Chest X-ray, AP view. Patient: 77 years old, sex M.
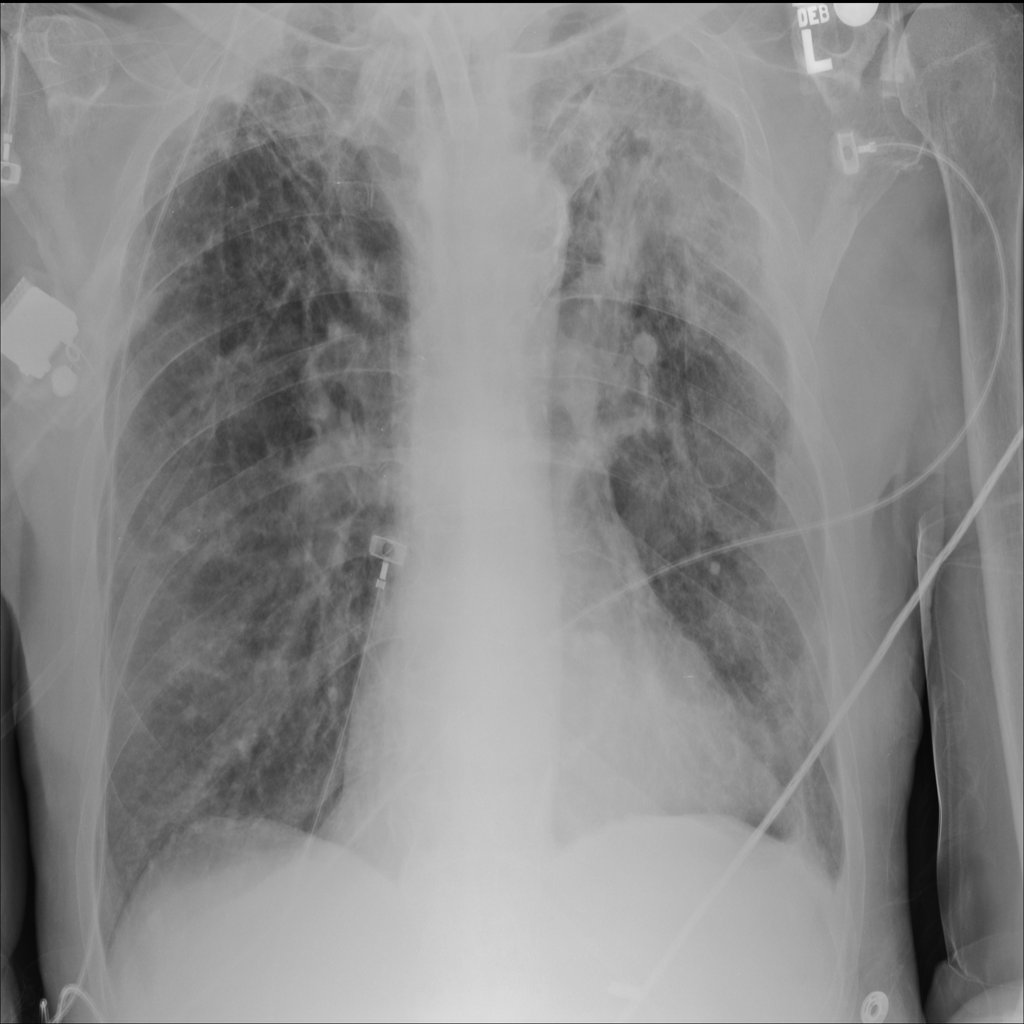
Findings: Infiltration